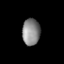
Tissue: lung
Cell type: Epithelial cells
Senescence score: 0.2116
Nuclear area (px): 463
Mean DAPI intensity: 136.274